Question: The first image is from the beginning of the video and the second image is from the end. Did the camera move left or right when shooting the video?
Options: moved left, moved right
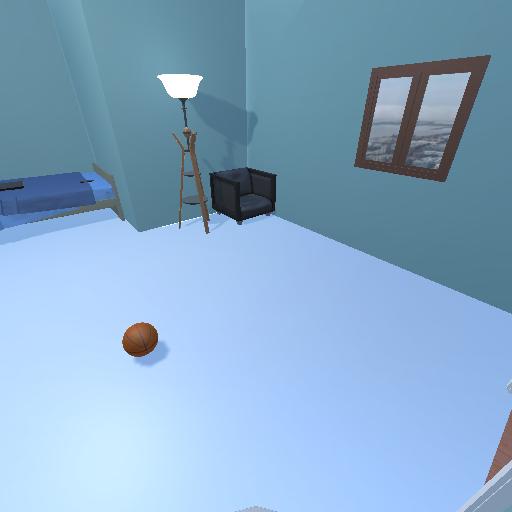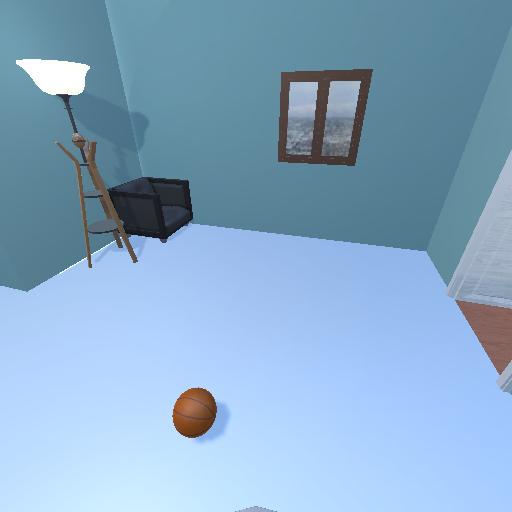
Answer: moved left